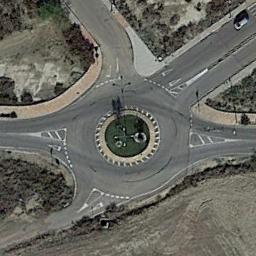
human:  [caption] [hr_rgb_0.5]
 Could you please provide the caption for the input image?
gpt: There are some trees and a large wasteland around the crossroads .

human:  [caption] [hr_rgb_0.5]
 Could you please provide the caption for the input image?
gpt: The roundabout with some exits and entrances is in the clearing and a lawn is in the middle of the roundabout .

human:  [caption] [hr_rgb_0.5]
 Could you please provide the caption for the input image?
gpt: There is a car at the roundabout .

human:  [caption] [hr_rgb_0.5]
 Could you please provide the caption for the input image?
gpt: The roundabout is on the bare land next to trees .

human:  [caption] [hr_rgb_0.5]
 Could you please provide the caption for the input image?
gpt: There are some green bushes near the roundabout .